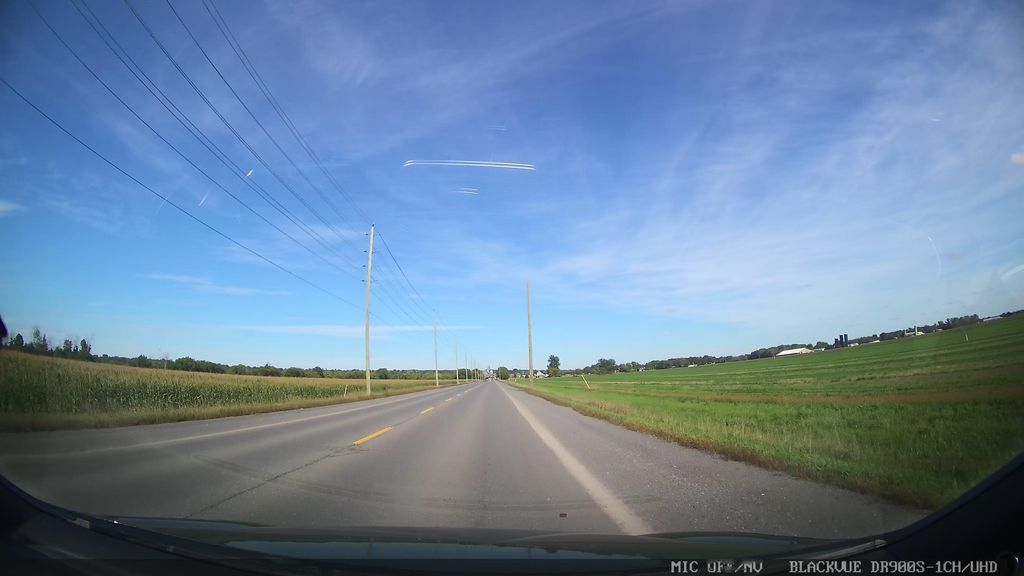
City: ottawa-gatineau